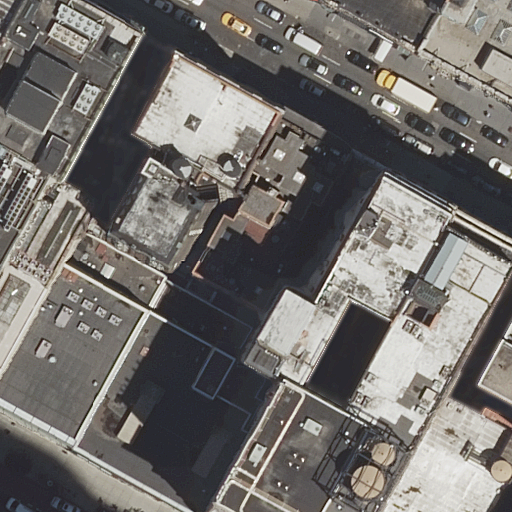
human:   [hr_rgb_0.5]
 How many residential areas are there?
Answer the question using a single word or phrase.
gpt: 1

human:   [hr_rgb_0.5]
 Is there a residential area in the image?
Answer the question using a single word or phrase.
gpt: yes

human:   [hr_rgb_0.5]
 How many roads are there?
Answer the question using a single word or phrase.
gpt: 1

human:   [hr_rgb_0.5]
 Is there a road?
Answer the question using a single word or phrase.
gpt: yes

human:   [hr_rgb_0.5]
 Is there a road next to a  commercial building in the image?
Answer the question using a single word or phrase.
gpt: no

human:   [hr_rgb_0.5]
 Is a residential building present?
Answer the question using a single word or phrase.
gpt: yes

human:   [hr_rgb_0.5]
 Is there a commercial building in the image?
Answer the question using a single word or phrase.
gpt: no

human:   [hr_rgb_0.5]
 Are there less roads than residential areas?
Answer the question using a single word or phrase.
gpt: no

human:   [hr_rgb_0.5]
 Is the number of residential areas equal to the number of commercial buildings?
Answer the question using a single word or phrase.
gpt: no

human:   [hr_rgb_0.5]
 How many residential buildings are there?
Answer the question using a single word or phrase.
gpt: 12

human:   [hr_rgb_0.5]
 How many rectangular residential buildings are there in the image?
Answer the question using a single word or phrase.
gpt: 8

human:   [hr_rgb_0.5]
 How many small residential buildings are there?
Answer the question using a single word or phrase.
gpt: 2

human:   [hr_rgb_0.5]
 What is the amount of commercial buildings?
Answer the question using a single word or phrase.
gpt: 0

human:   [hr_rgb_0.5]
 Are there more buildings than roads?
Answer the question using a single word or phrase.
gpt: yes

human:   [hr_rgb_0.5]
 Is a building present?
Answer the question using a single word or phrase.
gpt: yes

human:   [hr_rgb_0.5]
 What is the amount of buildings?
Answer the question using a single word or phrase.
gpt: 13

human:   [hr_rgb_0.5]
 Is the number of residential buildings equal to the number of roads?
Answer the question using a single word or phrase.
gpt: no

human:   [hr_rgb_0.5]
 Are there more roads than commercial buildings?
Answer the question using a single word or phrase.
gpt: yes

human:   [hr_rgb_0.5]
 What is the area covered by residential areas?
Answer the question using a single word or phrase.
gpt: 2876m2

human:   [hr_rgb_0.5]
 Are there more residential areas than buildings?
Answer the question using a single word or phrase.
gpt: no

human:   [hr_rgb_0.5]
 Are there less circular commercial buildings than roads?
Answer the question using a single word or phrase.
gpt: yes

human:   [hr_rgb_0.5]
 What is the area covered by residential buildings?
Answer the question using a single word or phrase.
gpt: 6840m2

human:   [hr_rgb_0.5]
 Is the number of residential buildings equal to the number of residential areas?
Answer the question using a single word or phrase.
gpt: no

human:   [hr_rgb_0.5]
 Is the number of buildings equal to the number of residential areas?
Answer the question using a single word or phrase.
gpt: no

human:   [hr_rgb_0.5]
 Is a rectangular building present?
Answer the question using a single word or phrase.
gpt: yes

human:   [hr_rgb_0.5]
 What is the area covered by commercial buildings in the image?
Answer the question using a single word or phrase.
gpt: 0m2

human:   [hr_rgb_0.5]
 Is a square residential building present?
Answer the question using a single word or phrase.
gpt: no

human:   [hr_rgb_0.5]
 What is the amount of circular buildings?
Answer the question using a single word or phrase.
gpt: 0

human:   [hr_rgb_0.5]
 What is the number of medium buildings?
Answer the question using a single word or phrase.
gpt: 4

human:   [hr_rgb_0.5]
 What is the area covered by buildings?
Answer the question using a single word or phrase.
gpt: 7732m2

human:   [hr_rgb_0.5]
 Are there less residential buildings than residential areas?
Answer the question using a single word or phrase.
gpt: no

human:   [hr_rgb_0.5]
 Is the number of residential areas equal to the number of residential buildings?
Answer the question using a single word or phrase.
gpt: no

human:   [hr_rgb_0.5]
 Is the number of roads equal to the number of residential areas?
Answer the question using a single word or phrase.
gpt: yes

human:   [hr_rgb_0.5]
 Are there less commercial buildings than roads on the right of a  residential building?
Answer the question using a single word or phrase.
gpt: yes

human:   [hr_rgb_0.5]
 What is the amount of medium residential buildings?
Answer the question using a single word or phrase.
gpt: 4

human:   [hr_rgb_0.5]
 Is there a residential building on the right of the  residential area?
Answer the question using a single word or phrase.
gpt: no

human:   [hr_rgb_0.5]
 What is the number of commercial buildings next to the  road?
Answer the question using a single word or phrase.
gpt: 0

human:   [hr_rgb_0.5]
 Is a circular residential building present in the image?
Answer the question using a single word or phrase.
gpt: no

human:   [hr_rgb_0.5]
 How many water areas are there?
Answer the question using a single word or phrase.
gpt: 0

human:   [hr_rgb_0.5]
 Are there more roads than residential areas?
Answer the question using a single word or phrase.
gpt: no

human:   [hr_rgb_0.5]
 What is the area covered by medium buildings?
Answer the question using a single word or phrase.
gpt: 695m2

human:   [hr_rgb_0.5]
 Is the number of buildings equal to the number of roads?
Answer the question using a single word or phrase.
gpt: no

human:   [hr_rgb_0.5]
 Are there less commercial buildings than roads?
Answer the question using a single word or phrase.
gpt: yes

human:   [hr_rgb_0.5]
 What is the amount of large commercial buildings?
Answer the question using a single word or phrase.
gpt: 0

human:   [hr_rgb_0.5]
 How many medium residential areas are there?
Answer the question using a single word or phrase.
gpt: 0

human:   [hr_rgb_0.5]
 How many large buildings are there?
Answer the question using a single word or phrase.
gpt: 7

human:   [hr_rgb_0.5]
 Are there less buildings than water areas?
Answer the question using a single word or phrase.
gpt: no

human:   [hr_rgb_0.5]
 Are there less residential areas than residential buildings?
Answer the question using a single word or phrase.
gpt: yes

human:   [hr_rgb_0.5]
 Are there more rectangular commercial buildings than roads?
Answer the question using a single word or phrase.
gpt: no

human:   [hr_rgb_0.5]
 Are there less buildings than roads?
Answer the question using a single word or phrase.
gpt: no

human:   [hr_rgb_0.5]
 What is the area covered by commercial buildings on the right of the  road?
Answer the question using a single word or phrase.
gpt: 0m2

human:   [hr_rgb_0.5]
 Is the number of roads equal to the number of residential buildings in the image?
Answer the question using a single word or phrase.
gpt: no

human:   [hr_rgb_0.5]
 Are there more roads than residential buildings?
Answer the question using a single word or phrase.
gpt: no

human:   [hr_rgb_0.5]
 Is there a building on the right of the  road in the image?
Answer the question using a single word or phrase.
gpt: yes

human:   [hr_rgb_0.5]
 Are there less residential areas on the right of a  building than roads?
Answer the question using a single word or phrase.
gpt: no

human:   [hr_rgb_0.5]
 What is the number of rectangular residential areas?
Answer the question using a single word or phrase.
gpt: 1

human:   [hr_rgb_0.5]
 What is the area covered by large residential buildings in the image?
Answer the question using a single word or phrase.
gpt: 6115m2

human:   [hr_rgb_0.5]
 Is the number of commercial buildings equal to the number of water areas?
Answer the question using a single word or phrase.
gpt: yes

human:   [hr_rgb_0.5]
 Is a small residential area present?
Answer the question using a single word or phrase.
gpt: no

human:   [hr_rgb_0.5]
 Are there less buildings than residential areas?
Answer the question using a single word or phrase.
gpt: no

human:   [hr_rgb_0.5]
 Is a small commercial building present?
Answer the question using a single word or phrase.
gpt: no

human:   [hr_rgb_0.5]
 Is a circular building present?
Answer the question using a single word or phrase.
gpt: no

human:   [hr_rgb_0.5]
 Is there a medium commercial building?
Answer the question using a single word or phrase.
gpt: no

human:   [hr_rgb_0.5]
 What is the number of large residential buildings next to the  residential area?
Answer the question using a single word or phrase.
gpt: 6